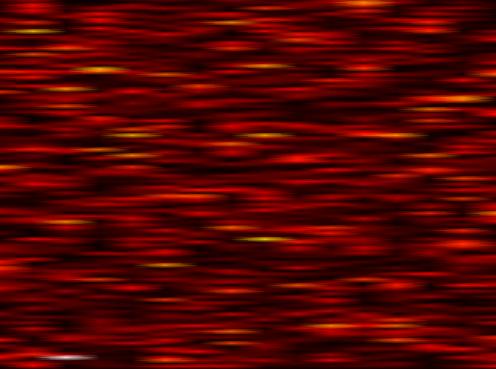
Label: FOFDM